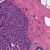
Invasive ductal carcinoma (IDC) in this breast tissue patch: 0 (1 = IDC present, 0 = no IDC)